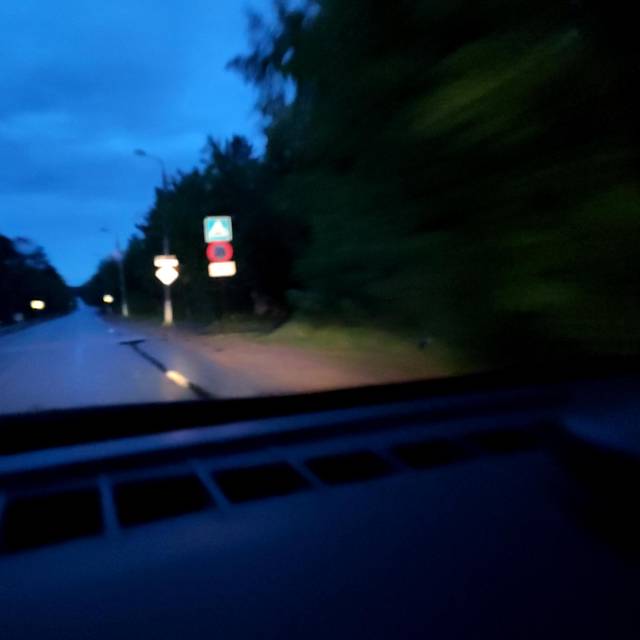
Region: Russia
Coordinates: 58.052, 56.282